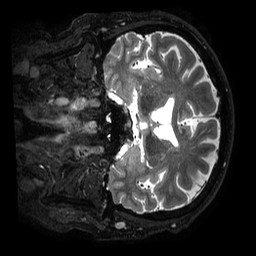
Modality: T2w
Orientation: coronal
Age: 53
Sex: female
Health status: ill
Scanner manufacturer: philips
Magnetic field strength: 3 T
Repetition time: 3.5 s
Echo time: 0.3 s